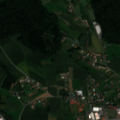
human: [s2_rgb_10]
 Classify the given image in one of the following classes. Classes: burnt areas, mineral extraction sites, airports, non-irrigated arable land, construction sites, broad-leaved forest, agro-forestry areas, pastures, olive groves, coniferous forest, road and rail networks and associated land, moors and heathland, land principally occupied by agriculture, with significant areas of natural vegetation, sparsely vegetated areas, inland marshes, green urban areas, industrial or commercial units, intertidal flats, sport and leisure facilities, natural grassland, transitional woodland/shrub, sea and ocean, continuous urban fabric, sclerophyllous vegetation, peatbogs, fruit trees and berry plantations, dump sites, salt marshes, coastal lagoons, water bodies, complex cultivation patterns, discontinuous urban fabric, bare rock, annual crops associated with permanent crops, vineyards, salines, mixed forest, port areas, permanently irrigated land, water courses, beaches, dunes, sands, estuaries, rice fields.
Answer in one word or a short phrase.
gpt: discontinuous urban fabric, non-irrigated arable land, complex cultivation patterns, land principally occupied by agriculture, with significant areas of natural vegetation, broad-leaved forest